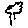
Label: tree